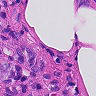
Metastatic tissue present: yes